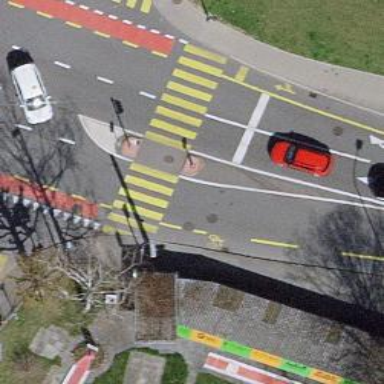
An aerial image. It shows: Zebra crossing with traffic signals and pedestrian island.